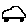
Label: car